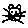
Label: cat